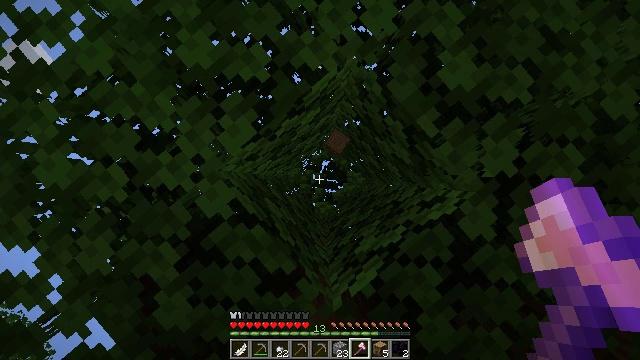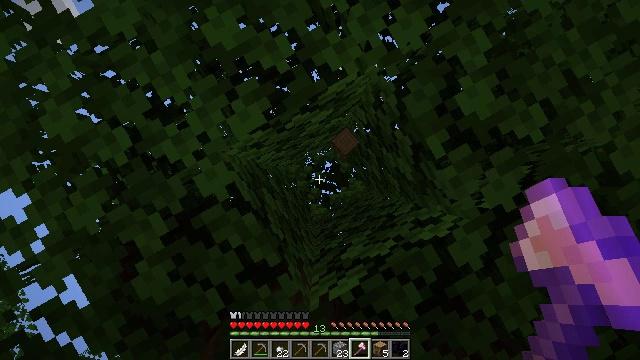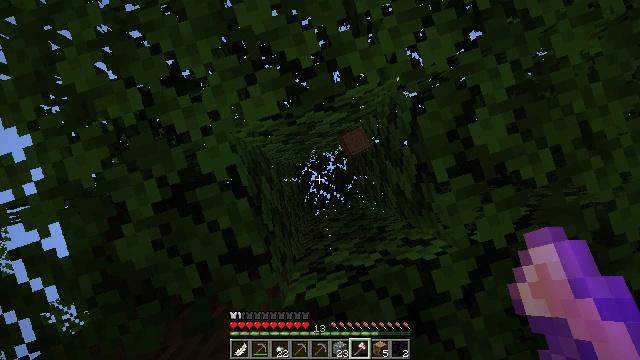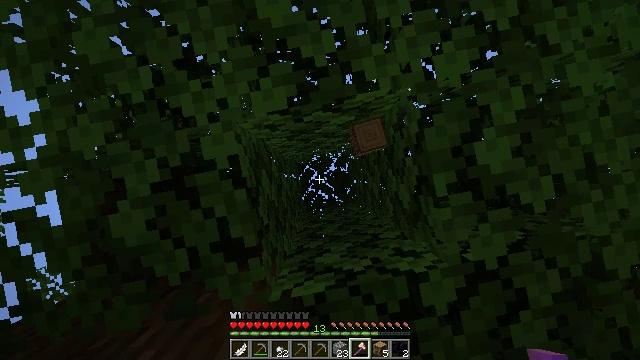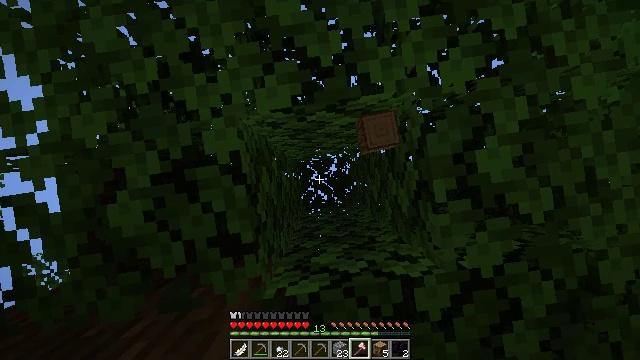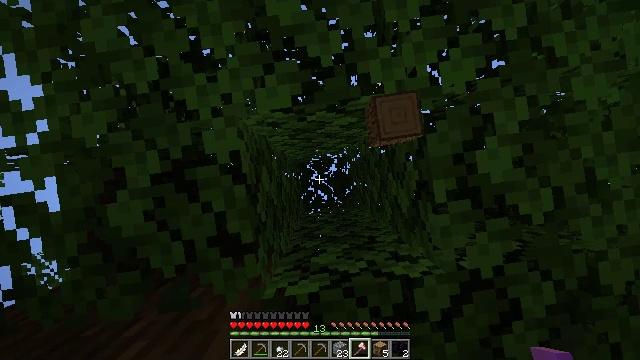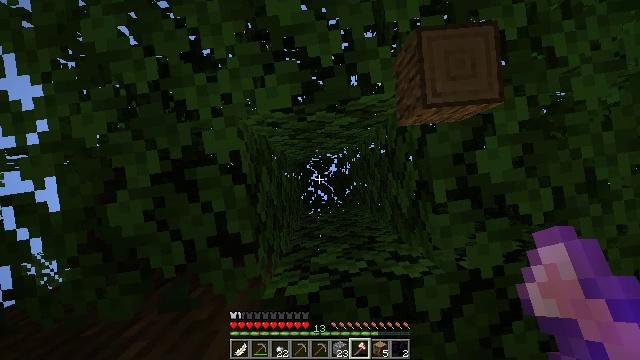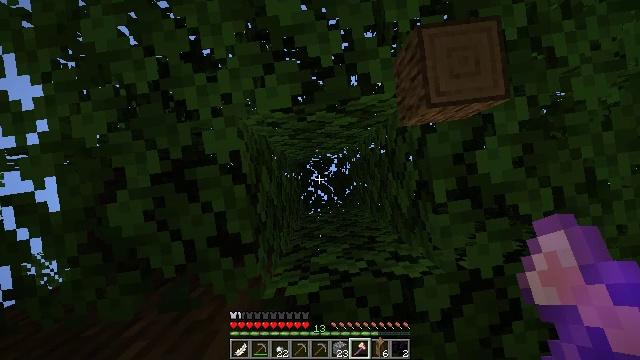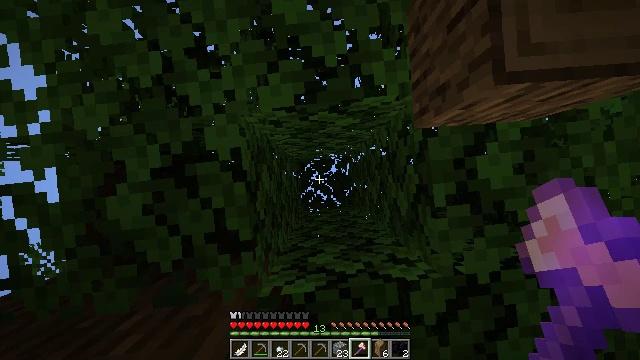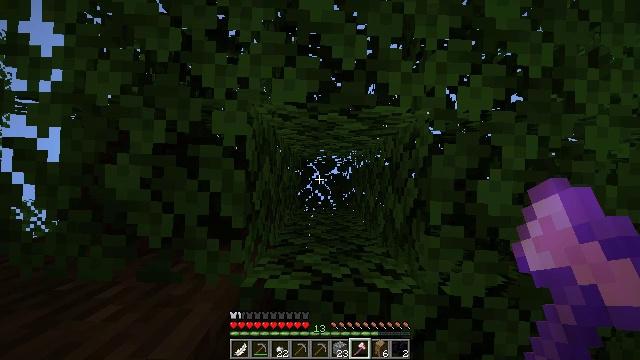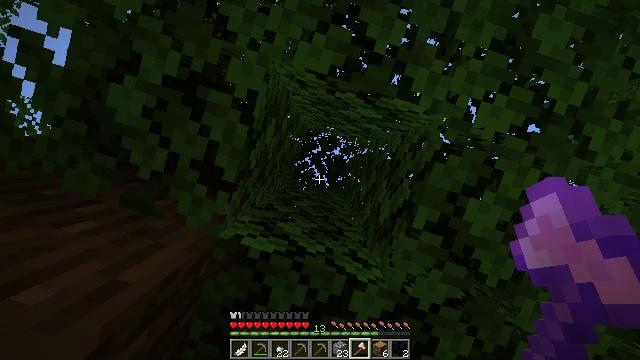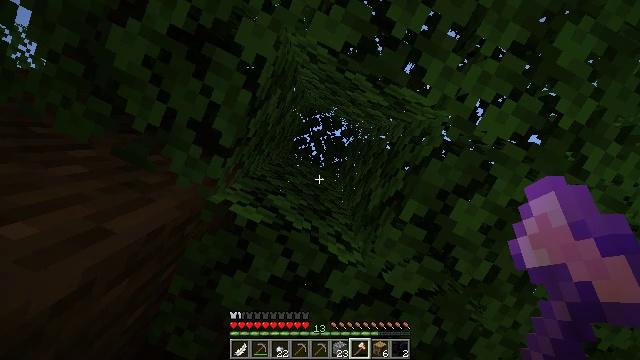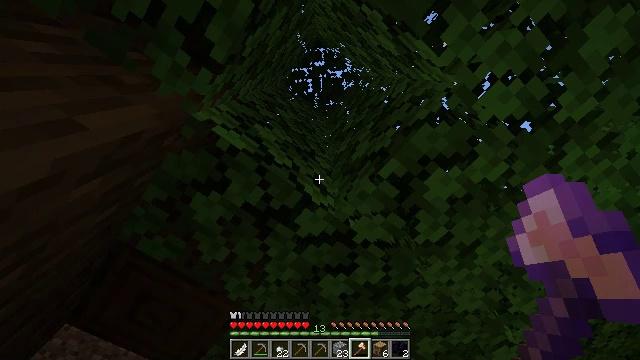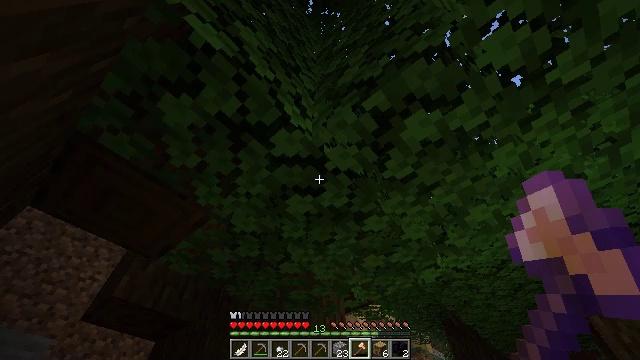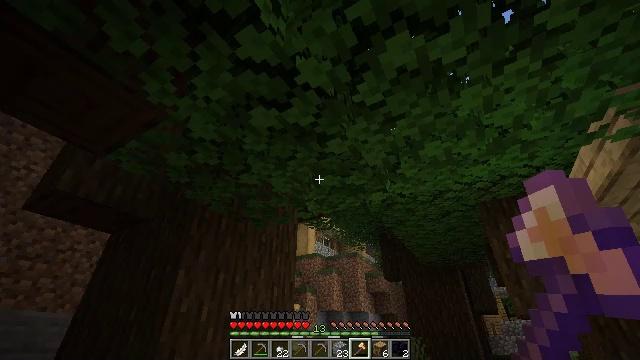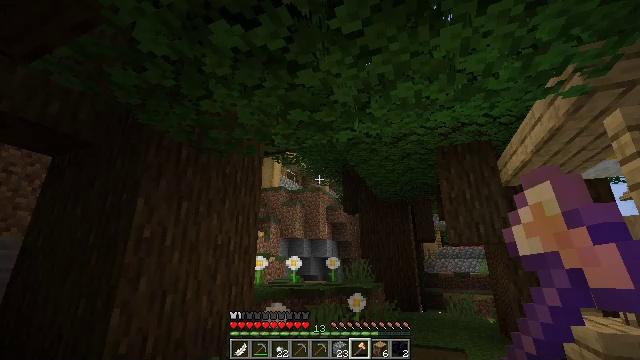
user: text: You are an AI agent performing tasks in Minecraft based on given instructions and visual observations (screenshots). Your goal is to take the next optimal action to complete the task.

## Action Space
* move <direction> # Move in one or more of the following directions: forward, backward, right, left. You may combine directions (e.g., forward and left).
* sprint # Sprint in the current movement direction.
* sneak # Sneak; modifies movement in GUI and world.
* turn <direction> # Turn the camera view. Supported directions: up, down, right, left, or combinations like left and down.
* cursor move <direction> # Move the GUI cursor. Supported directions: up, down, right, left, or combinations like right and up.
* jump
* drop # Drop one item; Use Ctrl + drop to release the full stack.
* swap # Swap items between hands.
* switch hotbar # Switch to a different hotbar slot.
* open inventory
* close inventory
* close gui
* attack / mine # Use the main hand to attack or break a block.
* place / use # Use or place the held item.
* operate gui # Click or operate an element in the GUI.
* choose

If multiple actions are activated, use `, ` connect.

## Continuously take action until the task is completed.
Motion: motion action
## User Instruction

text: Break the existing planks.
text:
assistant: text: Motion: turn right, attack / mine
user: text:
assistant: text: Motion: turn right, attack / mine
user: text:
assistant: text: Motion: turn right, attack / mine
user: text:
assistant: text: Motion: turn right, attack / mine
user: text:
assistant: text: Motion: attack / mine
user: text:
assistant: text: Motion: attack / mine
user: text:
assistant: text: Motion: attack / mine
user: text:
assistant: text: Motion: turn right, attack / mine
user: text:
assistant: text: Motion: turn right, attack / mine
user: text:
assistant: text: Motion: turn right and down
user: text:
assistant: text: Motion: turn right and down
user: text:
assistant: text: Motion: turn right and down
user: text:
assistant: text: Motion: turn right and down
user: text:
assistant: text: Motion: turn right and down
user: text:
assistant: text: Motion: turn right and down
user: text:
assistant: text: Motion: turn right and down
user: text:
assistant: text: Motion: move forward, turn down
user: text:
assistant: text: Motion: move forward, turn left
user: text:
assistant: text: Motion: move forward, turn left
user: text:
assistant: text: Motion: move forward, turn left
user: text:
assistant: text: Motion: move forward, turn left
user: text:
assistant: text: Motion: move forward
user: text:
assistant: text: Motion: move forward, sprint
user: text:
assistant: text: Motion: move forward, sprint, turn right and down
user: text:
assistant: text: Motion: move forward, turn right and down
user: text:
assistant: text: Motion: move forward, sprint
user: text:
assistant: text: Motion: move forward, sprint, turn down
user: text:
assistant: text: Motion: move forward, sprint, turn left and down
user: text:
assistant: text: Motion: move forward, sprint
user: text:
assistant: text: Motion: move forward, turn left and up